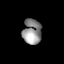
Tissue: lung
Cell type: Epithelial cells
Senescence score: 0.2417
Nuclear area (px): 451
Mean DAPI intensity: 146.863